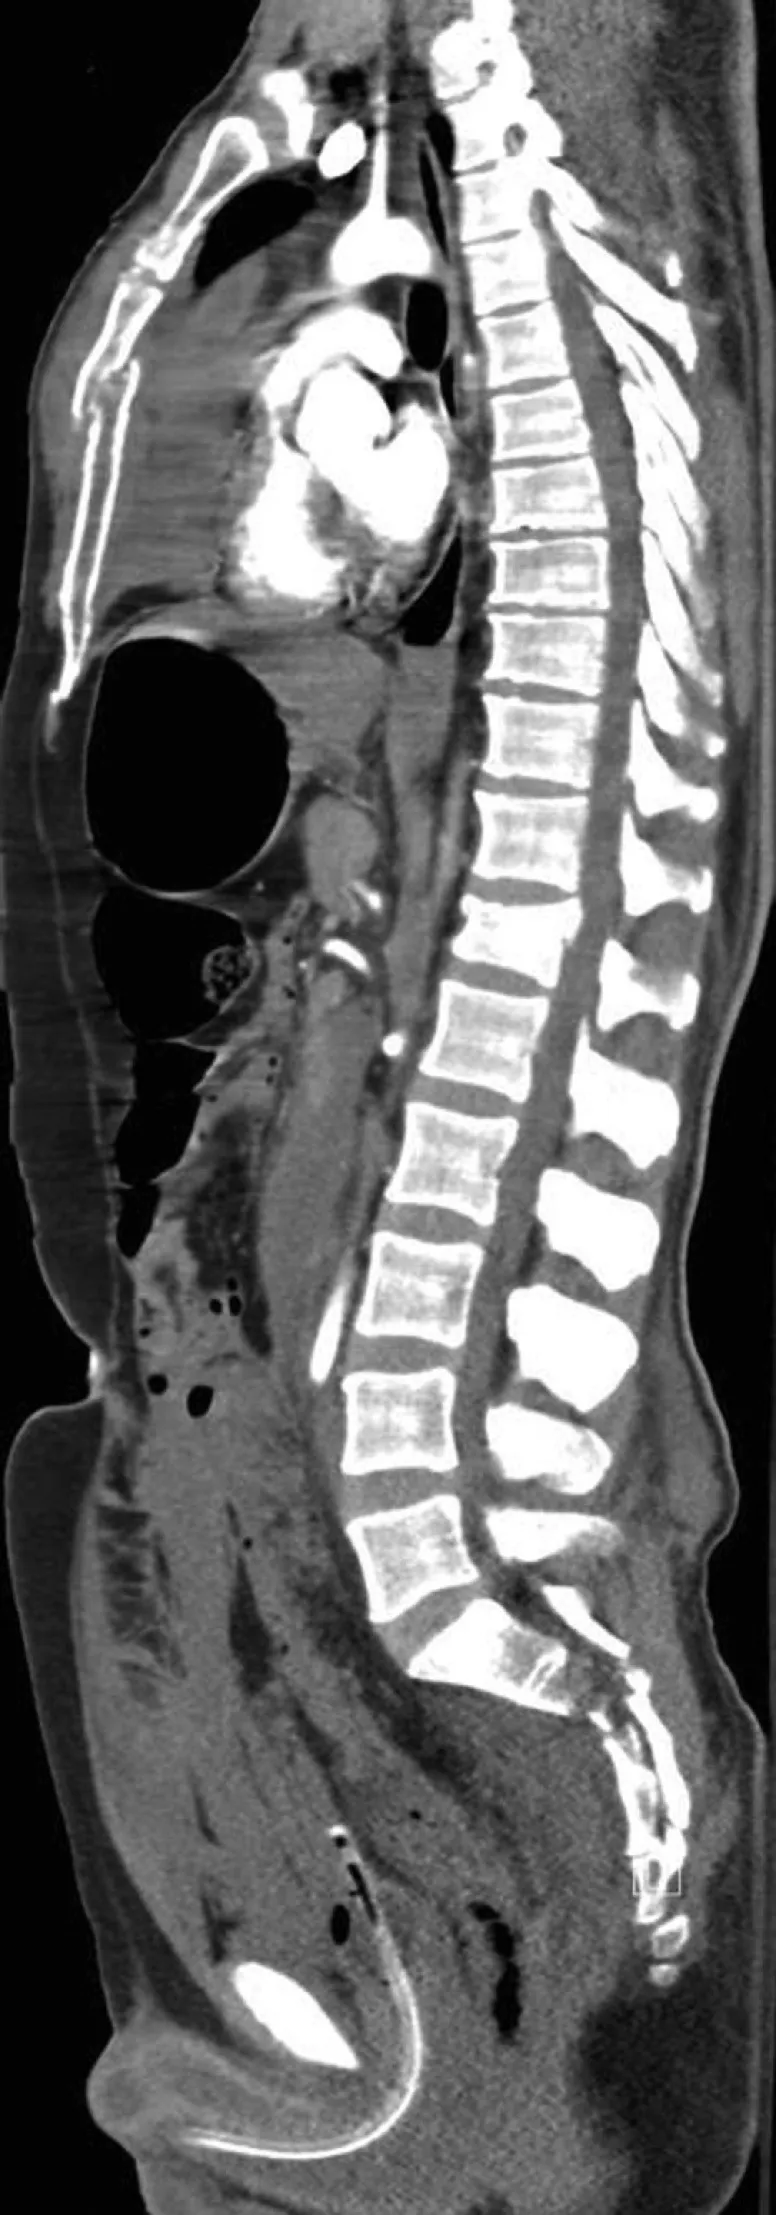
CT scan demonstrates a sternal fracture with Retrosternal hematoma.
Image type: radiology (ct)